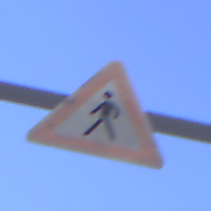
Verkehrszeichen: FussgaengerRechts
Umgebung: Outdoor, Nature
Tageszeit: MorningAfternoon
Wetter: Clear
Licht: Natural
Jahreszeit: Winter
Kontrast: HighContrast